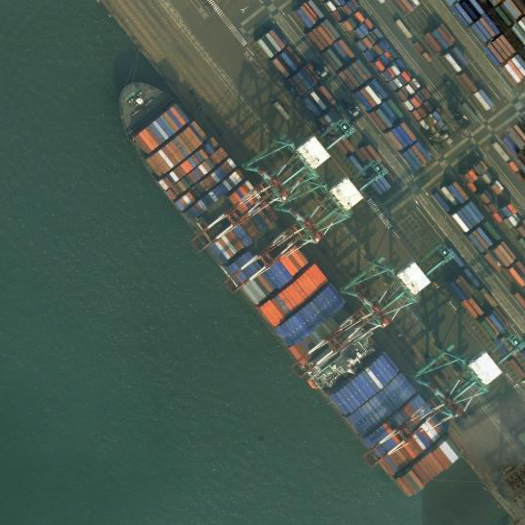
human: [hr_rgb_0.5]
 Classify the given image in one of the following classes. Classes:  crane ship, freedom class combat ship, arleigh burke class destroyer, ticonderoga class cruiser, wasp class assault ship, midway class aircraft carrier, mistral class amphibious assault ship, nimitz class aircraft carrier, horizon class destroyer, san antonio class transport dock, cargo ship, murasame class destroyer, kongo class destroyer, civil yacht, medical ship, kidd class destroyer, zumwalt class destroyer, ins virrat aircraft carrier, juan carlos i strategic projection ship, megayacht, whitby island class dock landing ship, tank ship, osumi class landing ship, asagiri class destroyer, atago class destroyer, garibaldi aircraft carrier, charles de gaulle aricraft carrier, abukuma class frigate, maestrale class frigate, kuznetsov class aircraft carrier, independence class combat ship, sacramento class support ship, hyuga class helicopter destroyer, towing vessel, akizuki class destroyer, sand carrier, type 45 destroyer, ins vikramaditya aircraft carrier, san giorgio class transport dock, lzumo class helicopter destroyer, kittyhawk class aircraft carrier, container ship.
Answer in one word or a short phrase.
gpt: Container ship